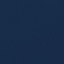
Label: SeaLake